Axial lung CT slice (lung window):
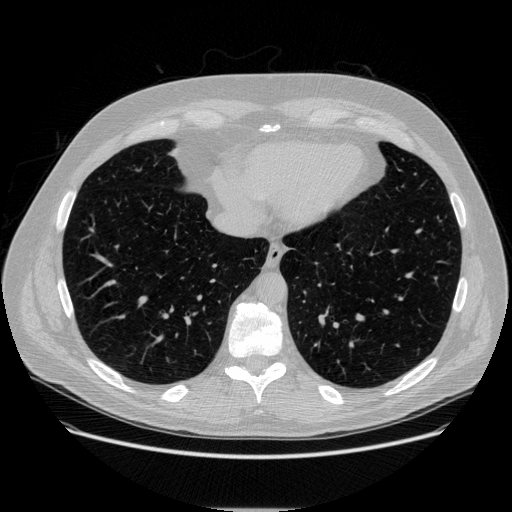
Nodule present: no